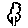
Label: tree